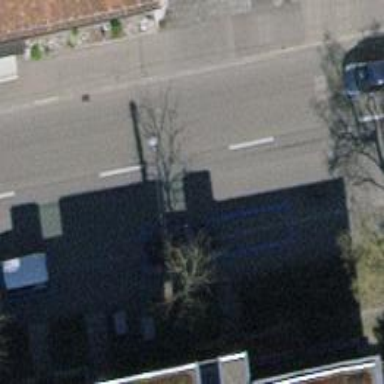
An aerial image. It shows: Tertiary road with asphalt surface and trolley wire. There are separate sidewalks on both sides.